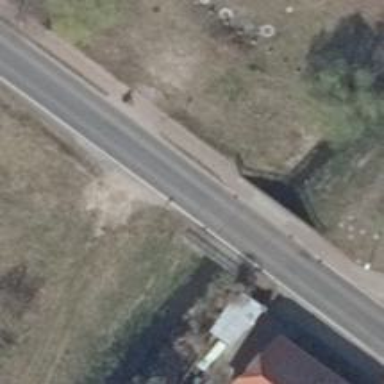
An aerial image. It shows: Sidewalk bridge over footway.